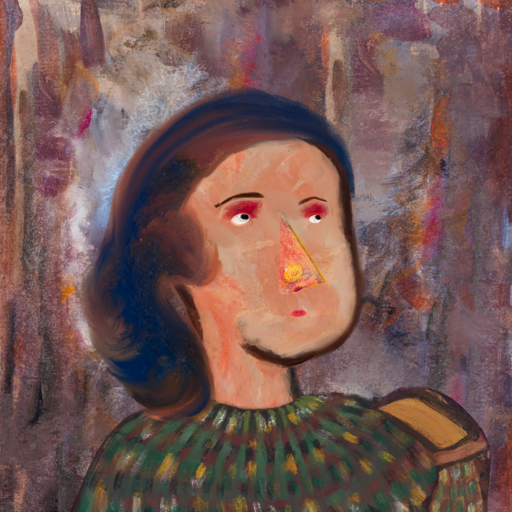
Background: Hypocrite, Head And Neck Side: Roy_Bahadur, Face Side: Irani, Bust: After_Raid, Hair Side: Mother_And_Son_Son, Head Accessory: Blank, Second Necklace: Blank, Necklace: Blank, Baby: Blank